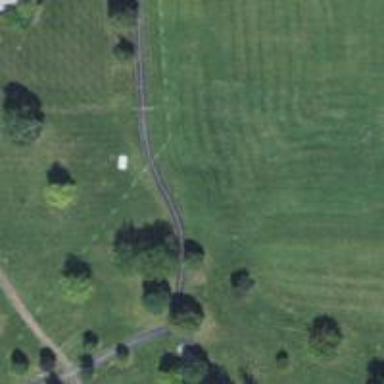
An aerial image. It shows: Cycleway.